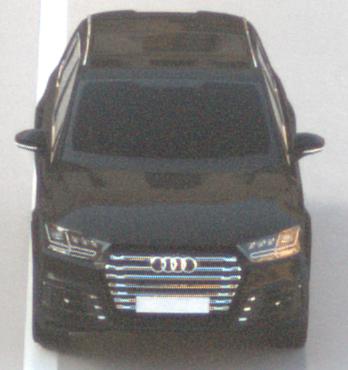
Make: Audi
Model: SQ7
Detailed model: -
Model produced from: 2016
Model produced until: 2018
Doors: 5
Color: black
Road condition: wet road
Daytime: sunrise or sunset
Contrast: low contrast